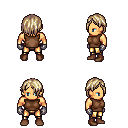
a pixel art fantasy rpg character, male body template, human, tanned skin, brown sleeveless shirt, gold greaves, white blonde bangs hairstyle, metal gloves, brown shoes, four views (front, back, left, right), 2x2 character sprite sheet, small pixel art, hard edges, no anti-aliasing